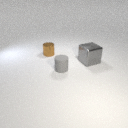
large gray metal cube in front of small brown metal cylinder